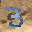
Label: 3